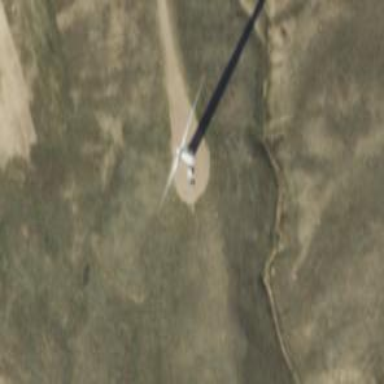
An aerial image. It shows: Wind generator using horizontal axis wind turbines.